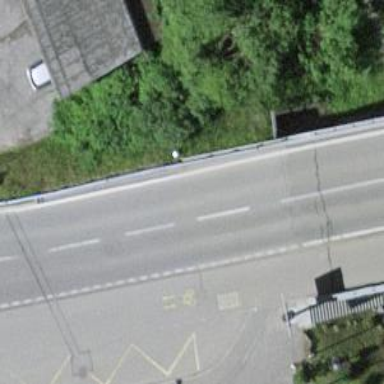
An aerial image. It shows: Public transport stop position.